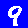
Digit: 9